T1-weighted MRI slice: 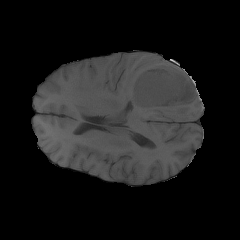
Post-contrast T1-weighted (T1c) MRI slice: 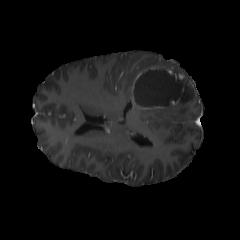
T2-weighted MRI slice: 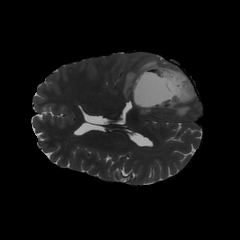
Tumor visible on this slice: yes